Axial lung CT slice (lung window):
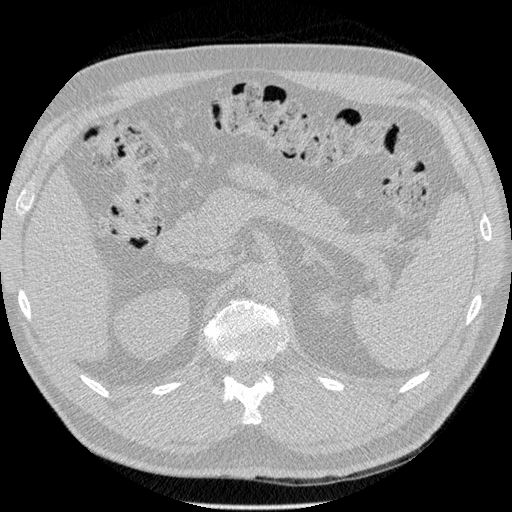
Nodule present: no